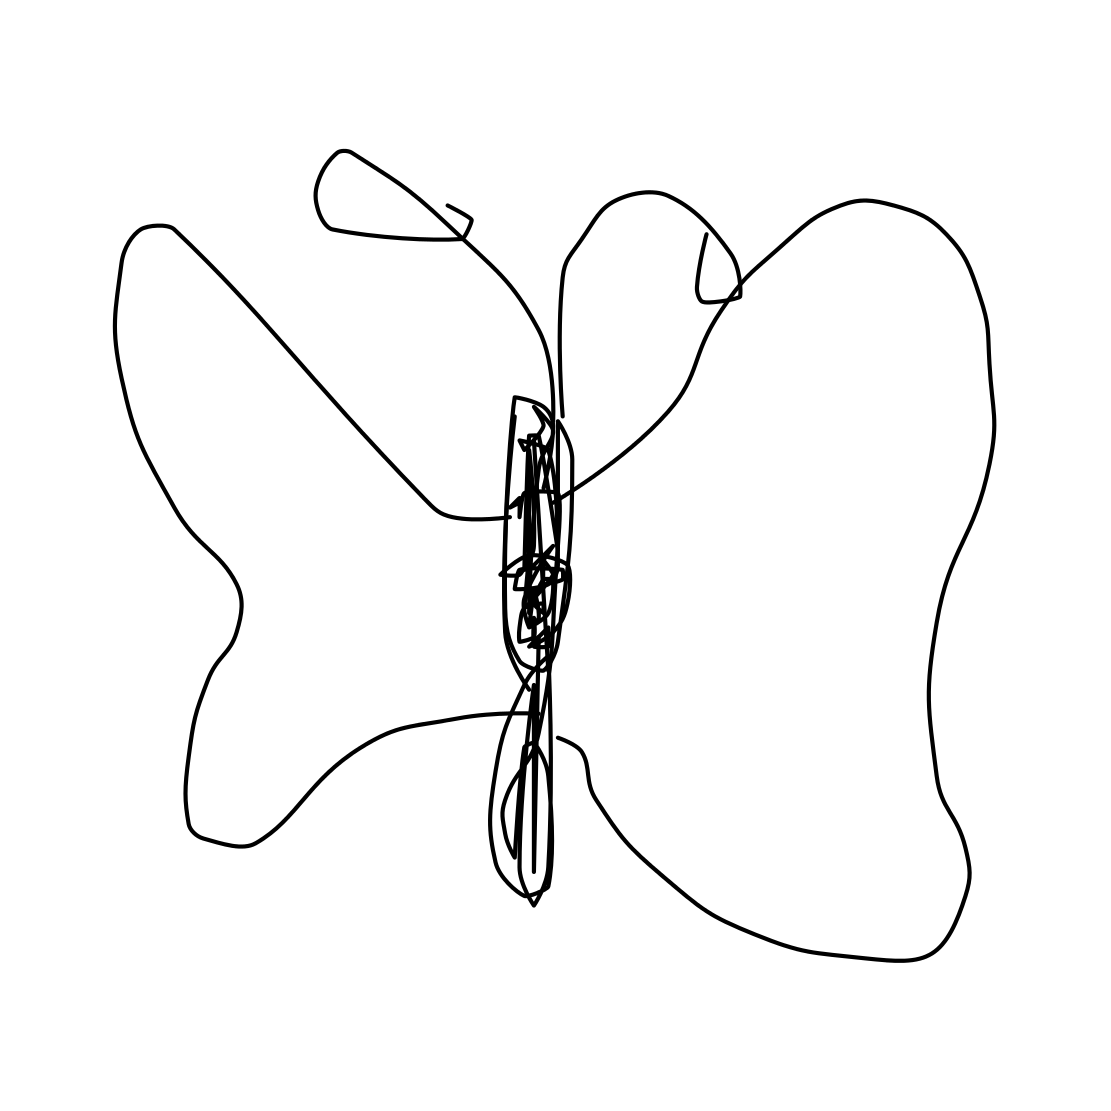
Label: butterfly